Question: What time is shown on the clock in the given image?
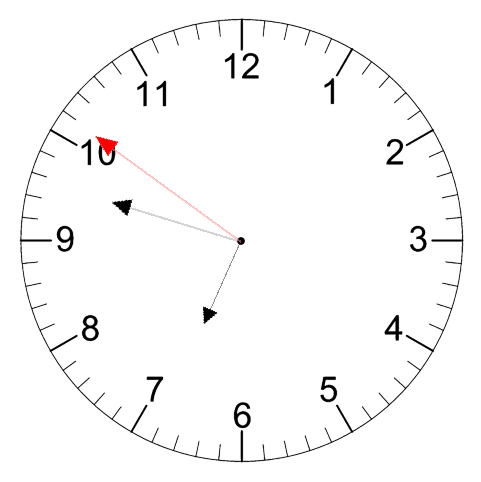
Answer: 06:47:51